Question: I have a plot in matplotlib with multiple subplots(axes), and I want to annotate the points within the axes. However, subsequent axes overlay annotations from previous axes (eg annotation on subplot(4,4,1) goes under subplot(4,4,2)). I have set the annotation zorder nice and high, but to no avail :/
I've used a modified version of <URL> for the annotations.
Any help would be greatly appreciated
Here's an example:

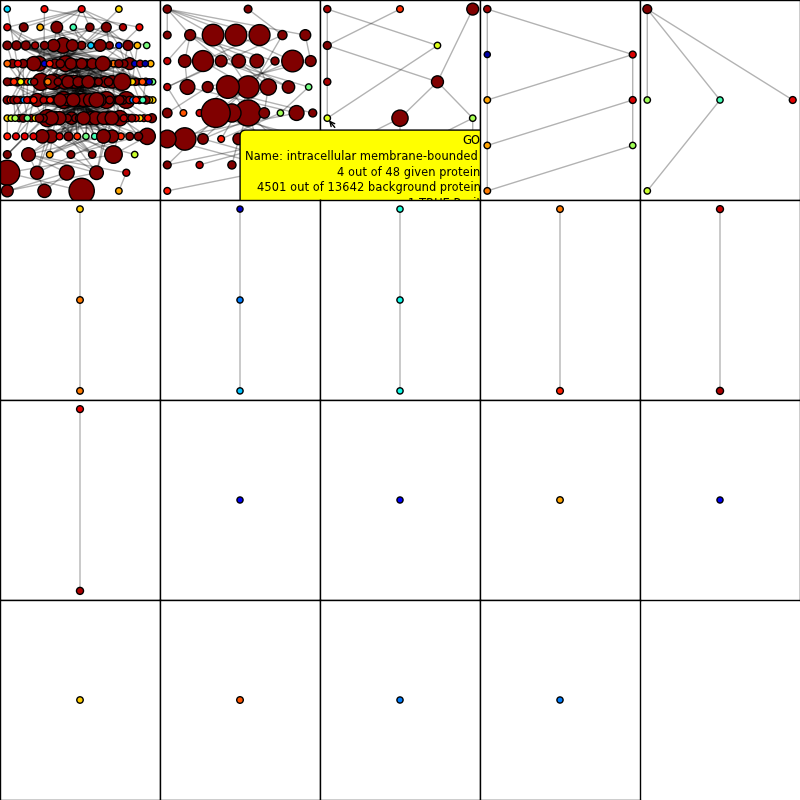
Answer: One way to do it is to pop the text created by 'annotate' out of the axes and add it to the figure. This way it will be displayed on top of all of the subplots.
As a quick example of the problem you're having:
'''
import matplotlib.pyplot as plt
fig, axes = plt.subplots(nrows=5, ncols=5)
plt.setp(axes.flat, xticks=[], yticks=[], zorder=0)
ax = axes[0,0]
ax.annotate('Testing this out and seeing what happens', xy=(0.5, 0.5),
xytext=(1.1, .5), textcoords='axes fraction', zorder=100)
plt.show()
'''

If we just pop the text object out of the axes and add it to the figure instead, it will be on top:
'''
import matplotlib.pyplot as plt
fig, axes = plt.subplots(nrows=5, ncols=5)
plt.setp(axes.flat, xticks=[], yticks=[], zorder=0)
ax = axes[0,0]
ax.annotate('Testing this out and seeing what happens', xy=(0.5, 0.5),
xytext=(1.1, .5), textcoords='axes fraction', zorder=100)
fig.texts.append(ax.texts.pop())
plt.show()
'''

You mentioned the 'DataCursor' snippet, and there you'd want to change the 'annotate' method:
'''
def annotate(self, ax):
"""Draws and hides the annotation box for the given axis "ax"."""
annotation = ax.annotate(self.template, xy=(0, 0), ha='right',
xytext=self.offsets, textcoords='offset points', va='bottom',
bbox=dict(boxstyle='round,pad=0.5', fc='yellow', alpha=0.5),
arrowprops=dict(arrowstyle='->', connectionstyle='arc3,rad=0')
)
# Put the annotation in the figure instead of the axes so that it will be on
# top of other subplots.
ax.figure.texts.append(ax.texts.pop())
annotation.set_visible(False)
return annotation
'''
I haven't tested the last bit, but it should work...